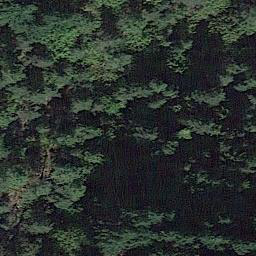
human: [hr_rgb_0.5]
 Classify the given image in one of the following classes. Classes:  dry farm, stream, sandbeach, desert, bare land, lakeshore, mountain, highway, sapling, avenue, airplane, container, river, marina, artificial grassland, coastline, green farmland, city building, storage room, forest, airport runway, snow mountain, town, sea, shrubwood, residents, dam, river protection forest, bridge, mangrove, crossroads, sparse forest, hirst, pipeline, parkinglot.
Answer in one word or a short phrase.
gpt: forest